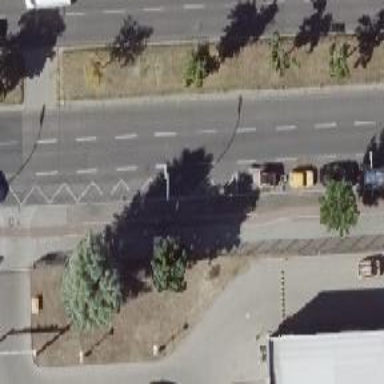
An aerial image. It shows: Public transport stop position.